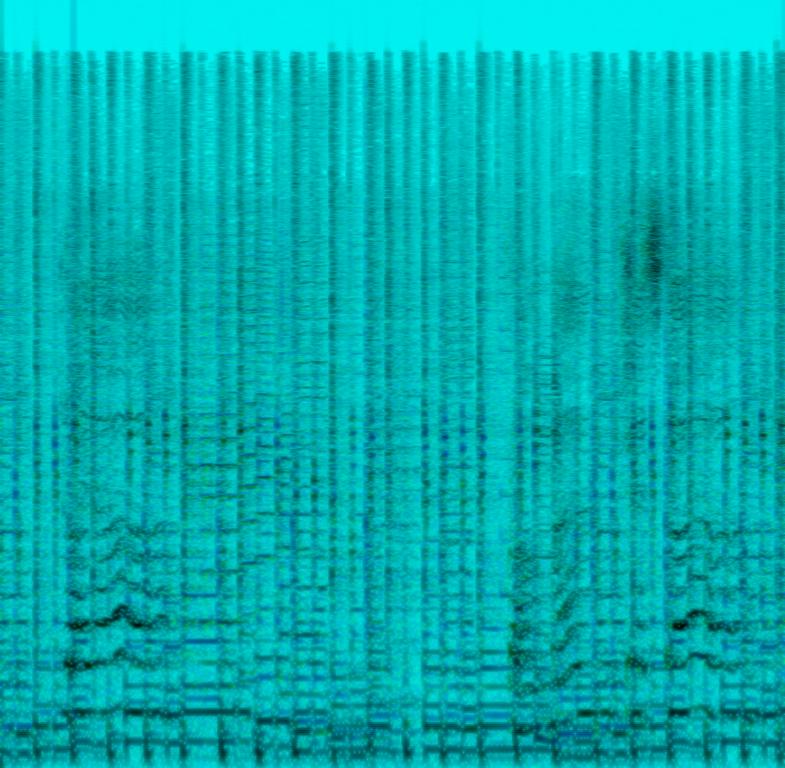
A male voice is singing along to a fast paced reggae instrumental. The drums are playing a reggae-groove along with a harmonica on the offbeat. Two e-guitars are playing a single note melody. Both are following the bassline adding harmonies. A saxophone is adding a little melody after every end of a phrase. The male voice is singing in the mid-range and sounds doubled. Some of the instruments are panned to the left and right side of the speakers. This song may be playing at a local bar.